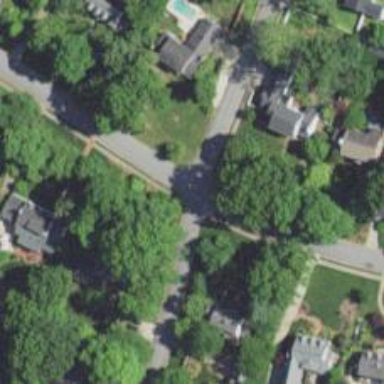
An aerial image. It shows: Residential road with sidewalk on the left side.